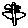
Label: flower